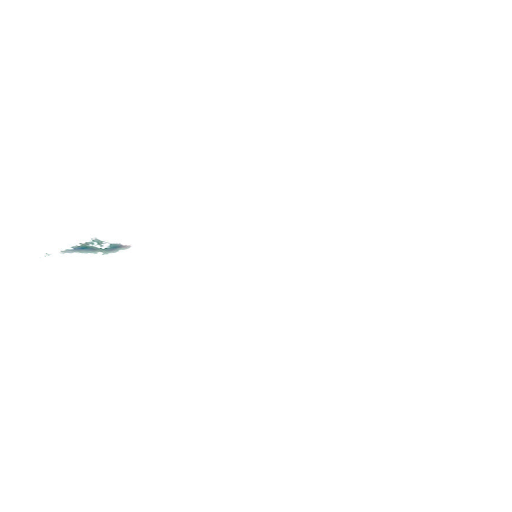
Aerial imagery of gap in Alaska named Tushtena Pass containing only unknown